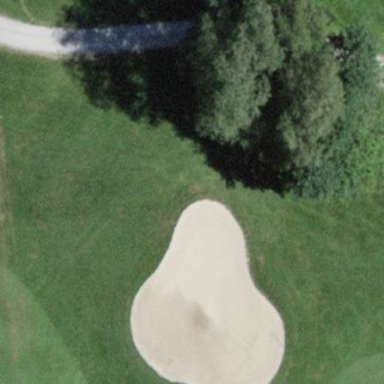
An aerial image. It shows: Golf bunker filled with sandy terrain.